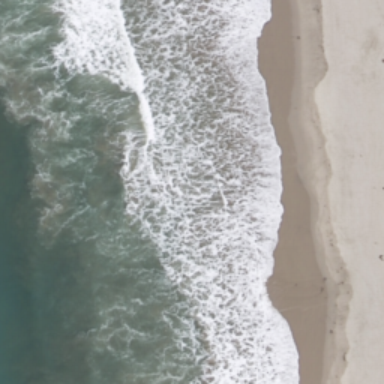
This is a beach with blue sea and white sands .